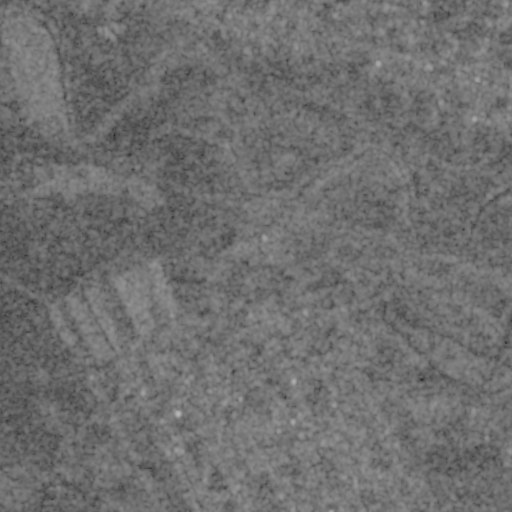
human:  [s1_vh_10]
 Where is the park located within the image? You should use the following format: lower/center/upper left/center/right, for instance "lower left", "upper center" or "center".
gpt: The park is located in the lower right of the image.
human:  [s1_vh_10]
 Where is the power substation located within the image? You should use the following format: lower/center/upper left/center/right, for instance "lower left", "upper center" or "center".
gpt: The power substation is located in the lower left of the image.
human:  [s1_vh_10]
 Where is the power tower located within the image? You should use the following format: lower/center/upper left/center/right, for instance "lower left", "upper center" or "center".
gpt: There is no power tower in the image.

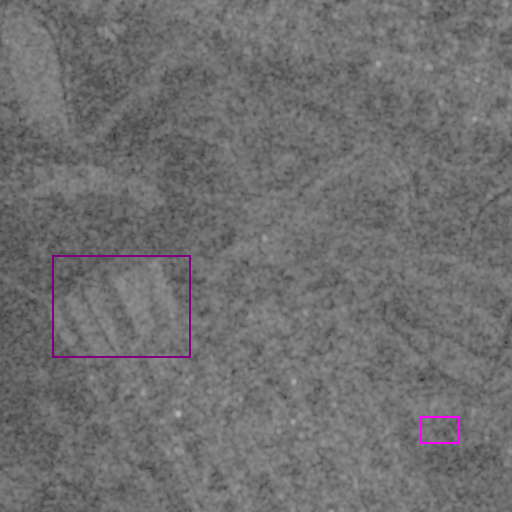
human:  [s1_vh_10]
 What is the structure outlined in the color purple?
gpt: The structure outlined in purple is a crop field.
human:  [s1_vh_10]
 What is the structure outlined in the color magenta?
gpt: The structure outlined in magenta is a park.
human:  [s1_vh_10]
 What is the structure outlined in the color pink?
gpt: There is no pink outline.